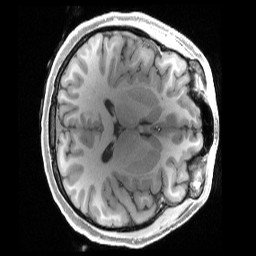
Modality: T1w
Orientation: axial
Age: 25
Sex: female
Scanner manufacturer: siemens
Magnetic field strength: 3 T
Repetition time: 2.4 s
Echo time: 0.00222 s